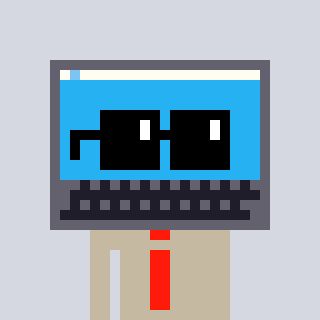
a pixel art character with square black sunglasses, a laptop-shaped head and a bege-colored body on a cool background